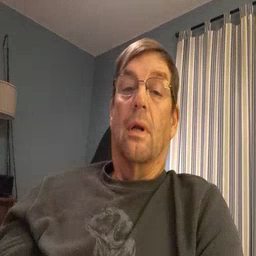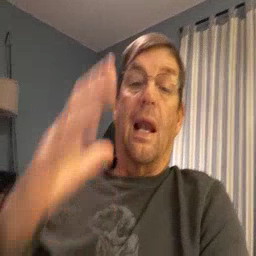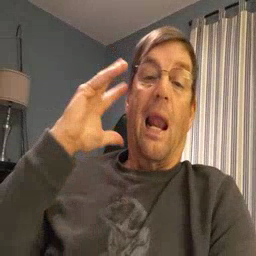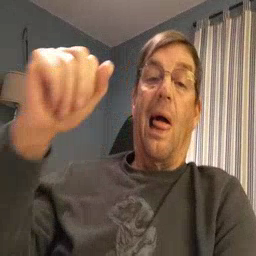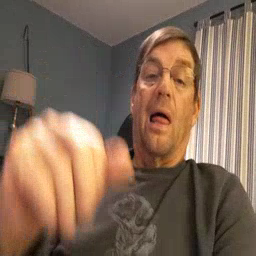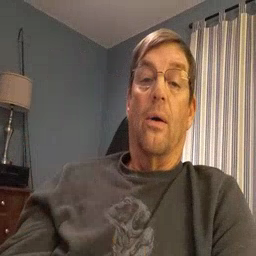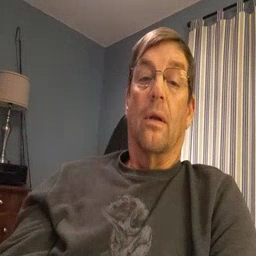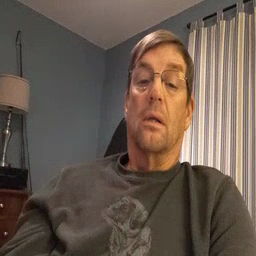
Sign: loud